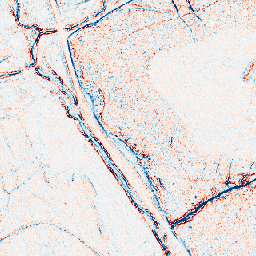
Category: edge_preserving
Decomposition family: bilateral
Decomposition parameters: d: 5
sigma_color: 150
sigma_space: 50
Upsampling method: nearest
Upsampling parameters: scale: 8
Upsampling scale: 8